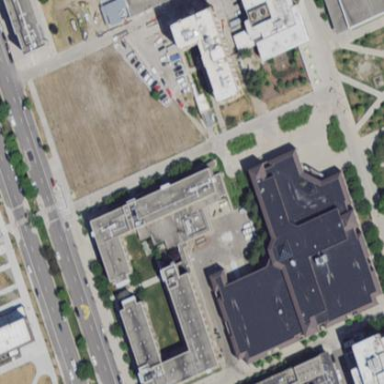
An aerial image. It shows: University building that houses library.